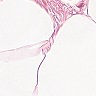
Metastatic tissue present: no